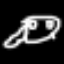
Label: frog